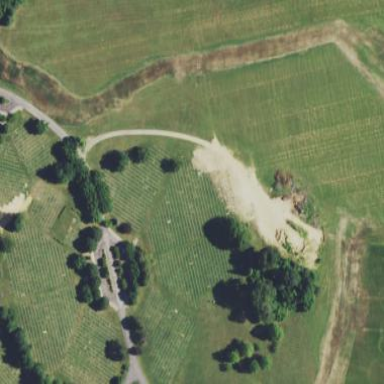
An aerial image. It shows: Section in the cemetery.